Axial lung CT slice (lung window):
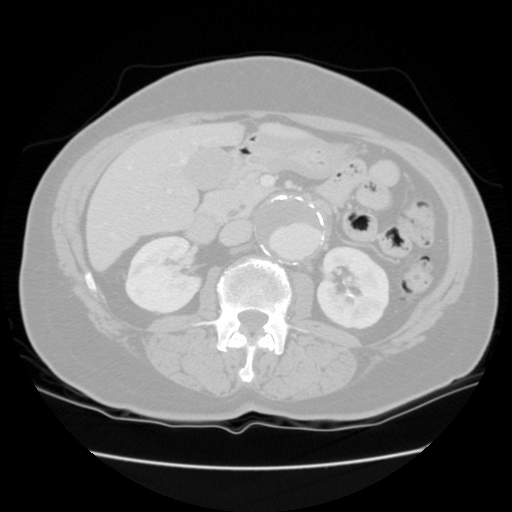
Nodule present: no